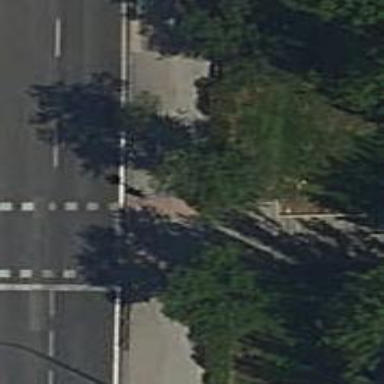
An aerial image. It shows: Road with steps.